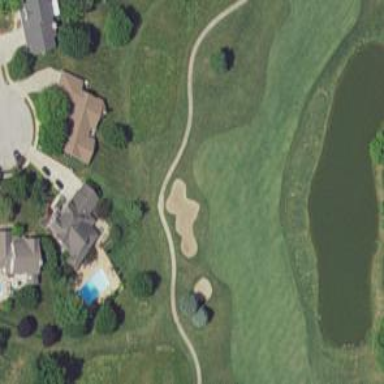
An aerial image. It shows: View of golf hole.